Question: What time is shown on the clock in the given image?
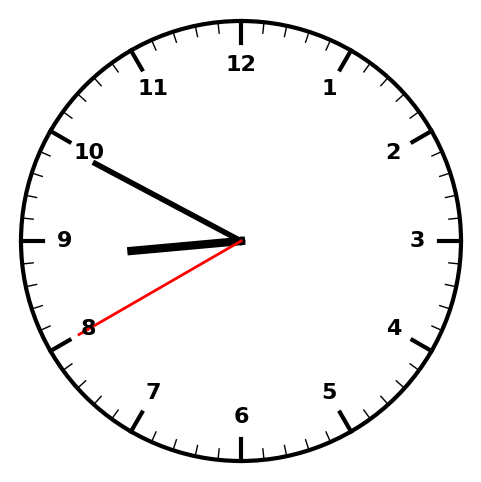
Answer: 08:49:40